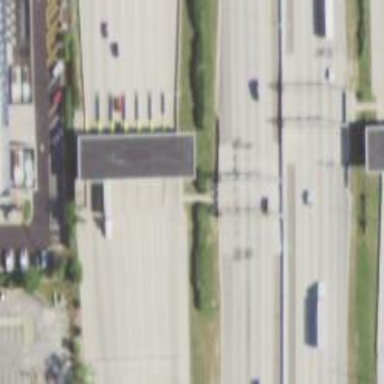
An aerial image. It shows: Toll gantry on the road.